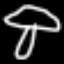
Label: mushroom